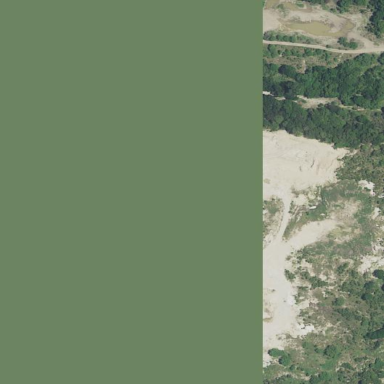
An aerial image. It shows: Quarry area.